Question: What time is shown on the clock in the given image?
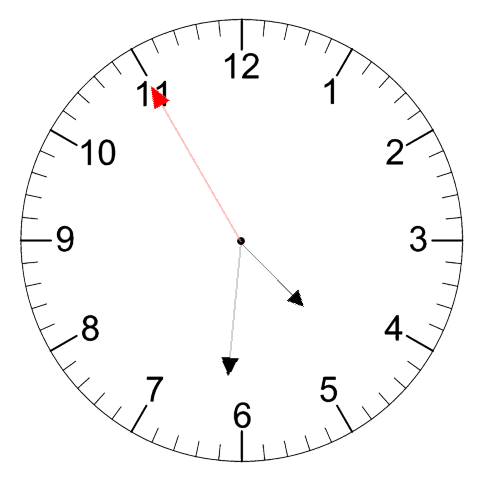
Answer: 04:30:55